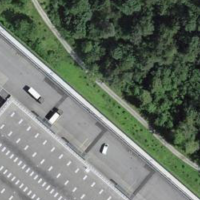
EUNIS habitat code: 41
Species observed at this site:
Prunus padus